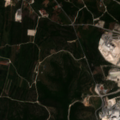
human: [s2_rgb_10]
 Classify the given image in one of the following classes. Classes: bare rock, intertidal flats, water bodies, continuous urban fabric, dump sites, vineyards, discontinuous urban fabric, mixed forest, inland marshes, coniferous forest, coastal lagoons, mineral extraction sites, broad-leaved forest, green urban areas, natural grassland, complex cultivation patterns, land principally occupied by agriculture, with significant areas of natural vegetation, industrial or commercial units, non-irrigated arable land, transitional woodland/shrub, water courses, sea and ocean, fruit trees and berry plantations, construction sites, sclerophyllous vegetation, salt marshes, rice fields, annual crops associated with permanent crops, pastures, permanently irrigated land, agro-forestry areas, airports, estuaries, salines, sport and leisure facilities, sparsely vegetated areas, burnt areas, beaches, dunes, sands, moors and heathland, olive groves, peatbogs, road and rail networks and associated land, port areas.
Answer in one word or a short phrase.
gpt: mineral extraction sites, olive groves, sclerophyllous vegetation